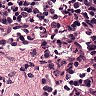
Metastatic tissue present: no